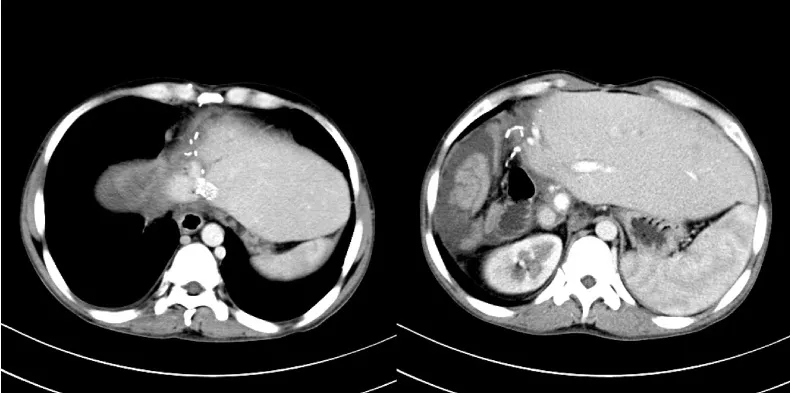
The CT scan indicated no recurrence, thrombus, liver congestion and cholangiectasis.
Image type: radiology (ct)